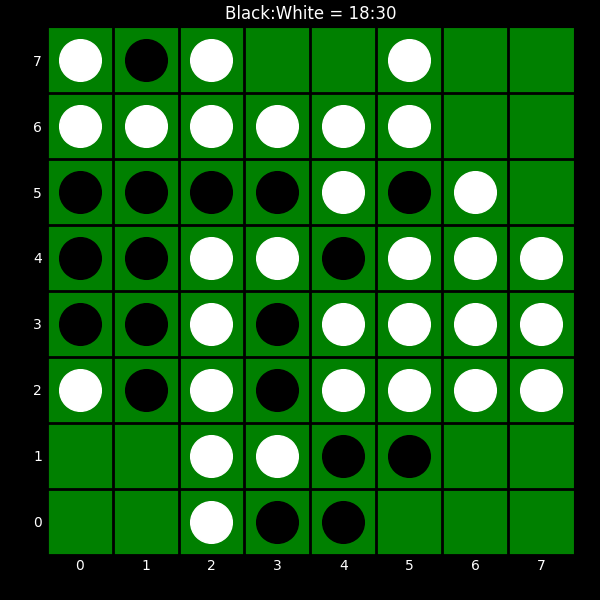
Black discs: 18
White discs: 30